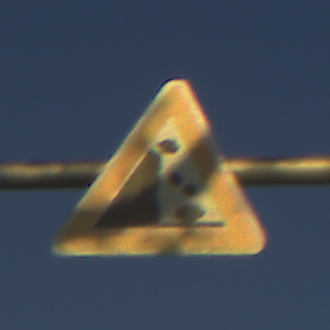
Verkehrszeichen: SteinschlagLinks
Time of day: SunriseSunset
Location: Outdoor (Nature)
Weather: Clear
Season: NotSpecified
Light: Natural